Aerial crown-view tile of a tropical tree (Barro Colorado Island, Panama), acquired 20250616:
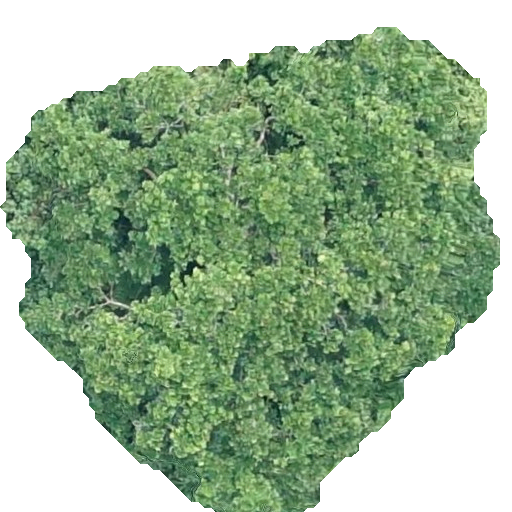
Species: Anacardium excelsum
GBIF accepted scientific name: Anacardium excelsum
Crown area: 251.237 m²